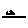
Label: line